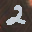
Label: 2